Field crop: maize
Growth stage: 1
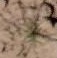
Species: salsola